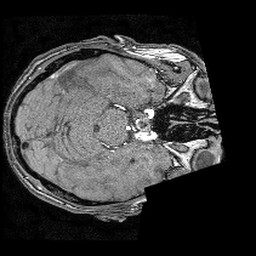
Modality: angio
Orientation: axial
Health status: ill
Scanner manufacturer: philips
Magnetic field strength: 3 T
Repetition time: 0.01835 s
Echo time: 0.003406 s